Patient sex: M
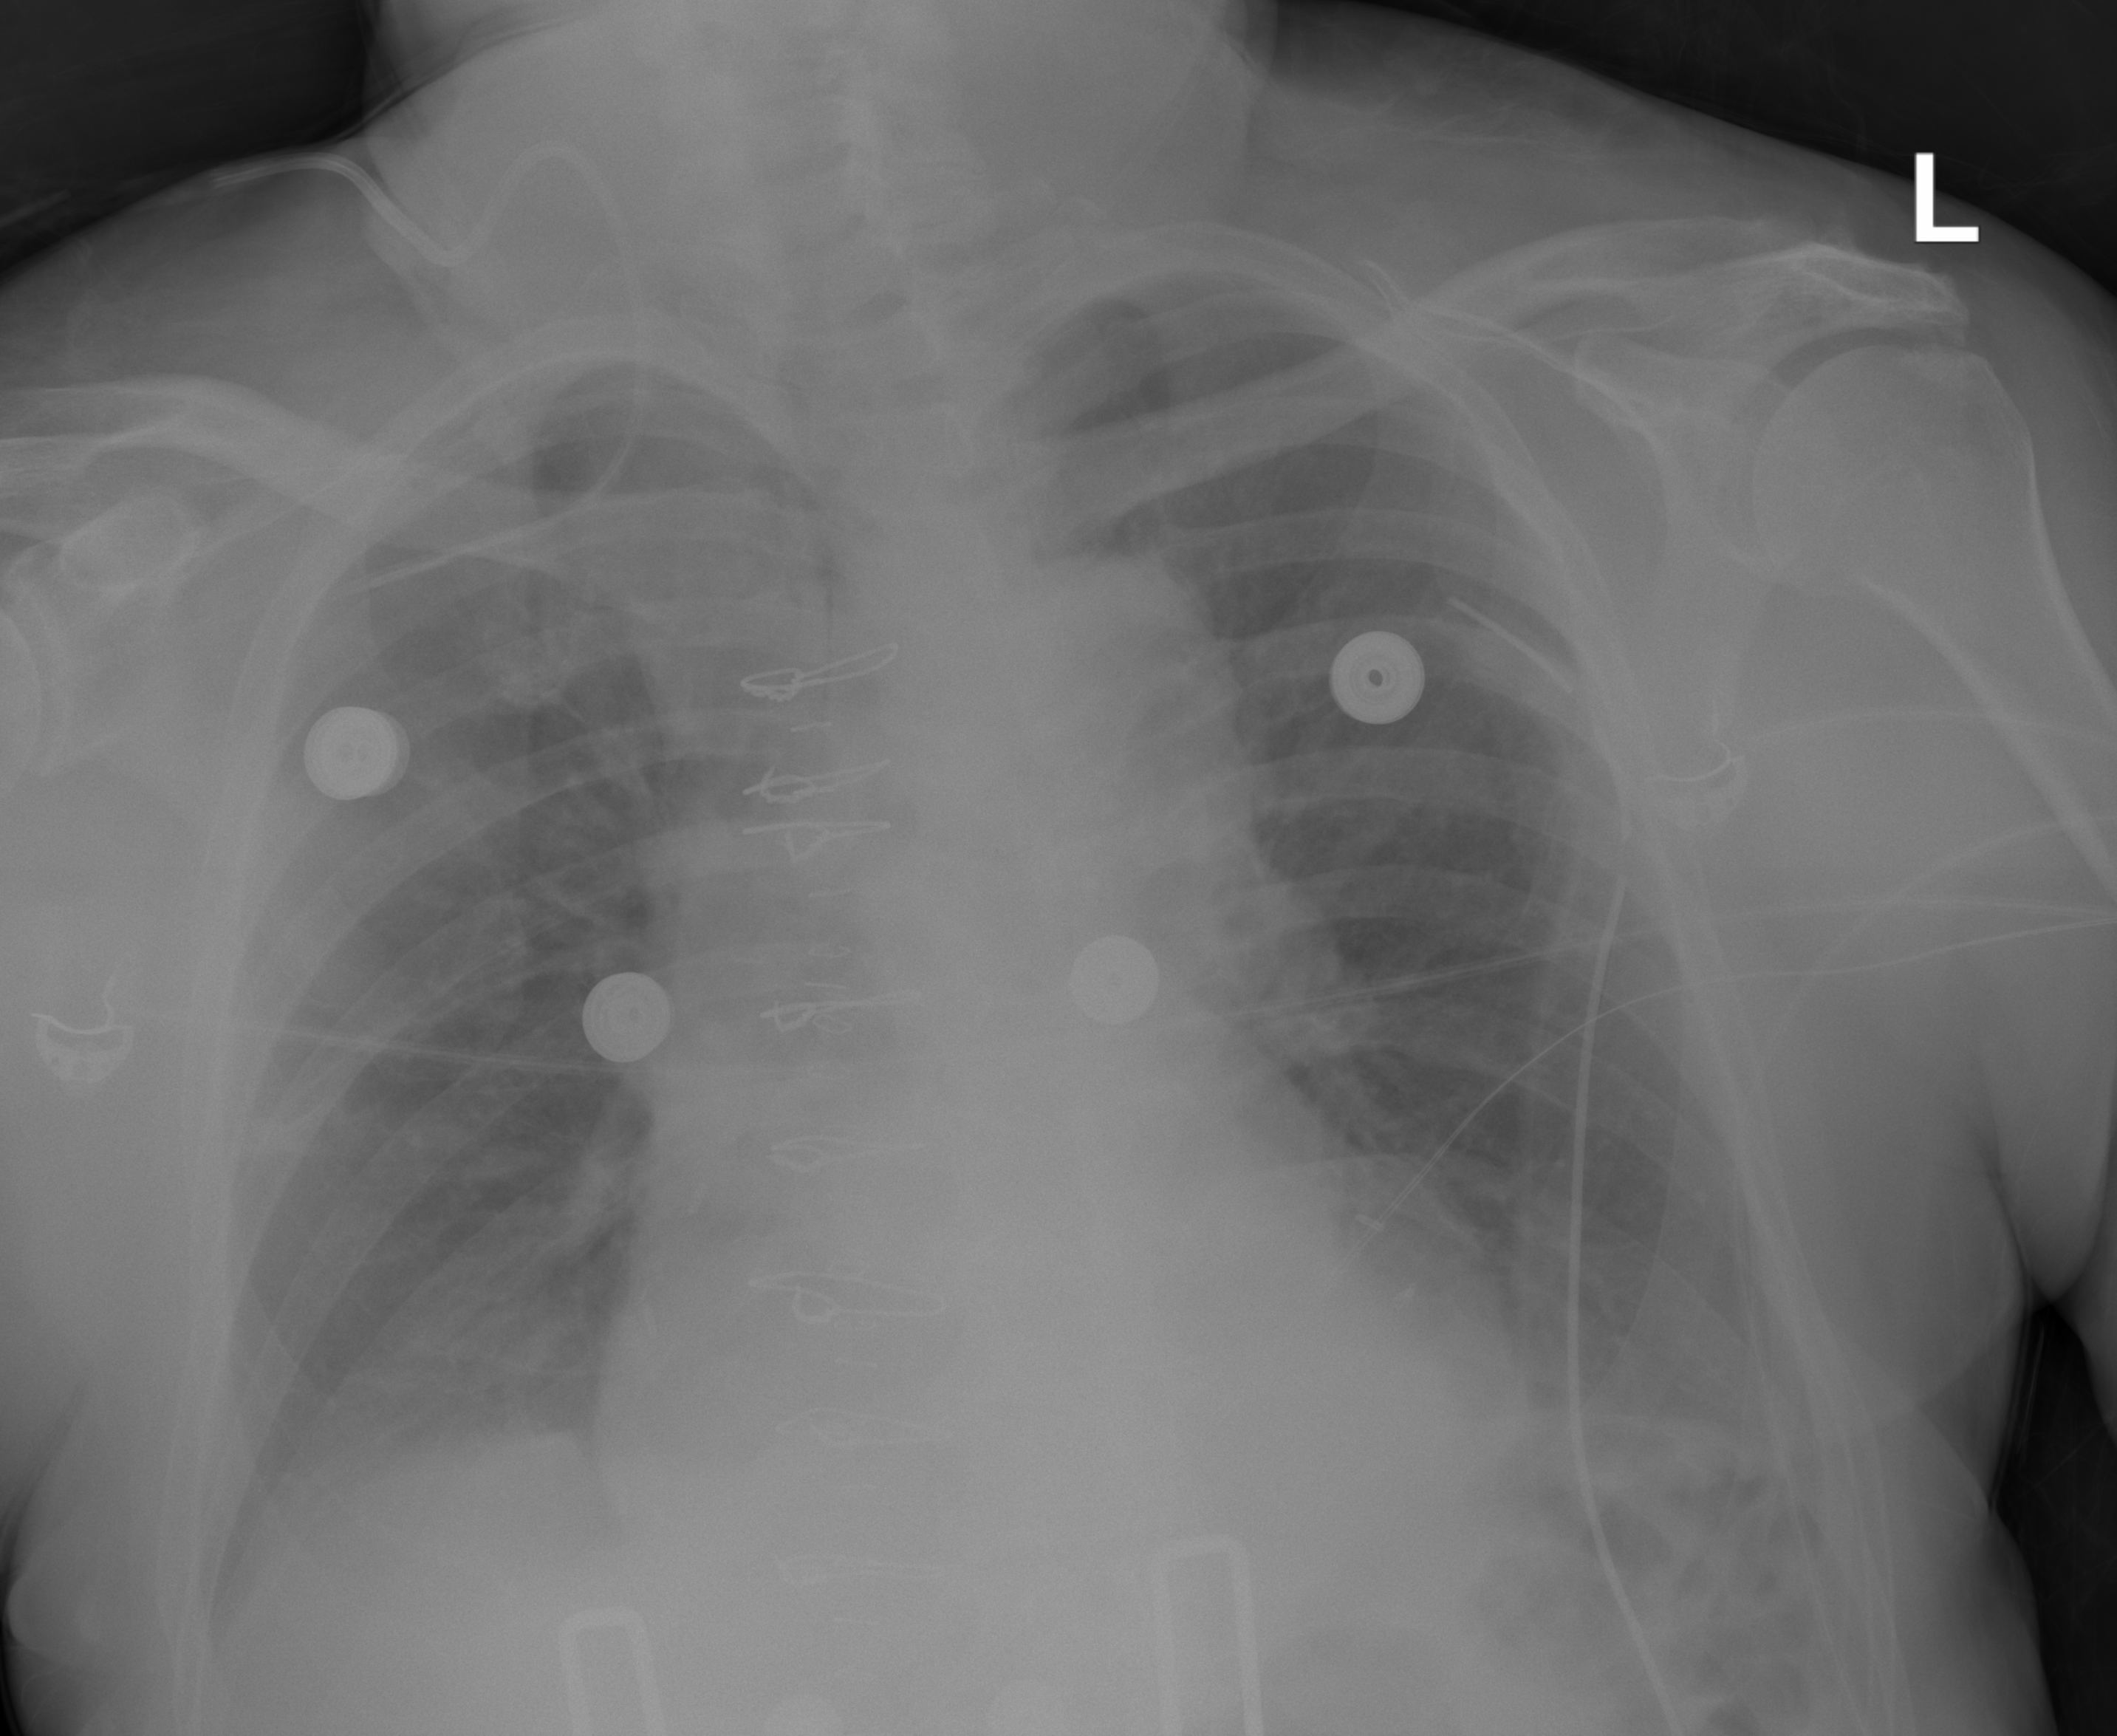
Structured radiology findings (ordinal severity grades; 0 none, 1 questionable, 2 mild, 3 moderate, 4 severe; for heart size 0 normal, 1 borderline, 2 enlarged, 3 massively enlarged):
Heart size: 1
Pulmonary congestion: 0
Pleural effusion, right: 0
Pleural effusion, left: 0
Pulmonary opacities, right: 0
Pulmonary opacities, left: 0
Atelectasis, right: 2
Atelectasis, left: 0